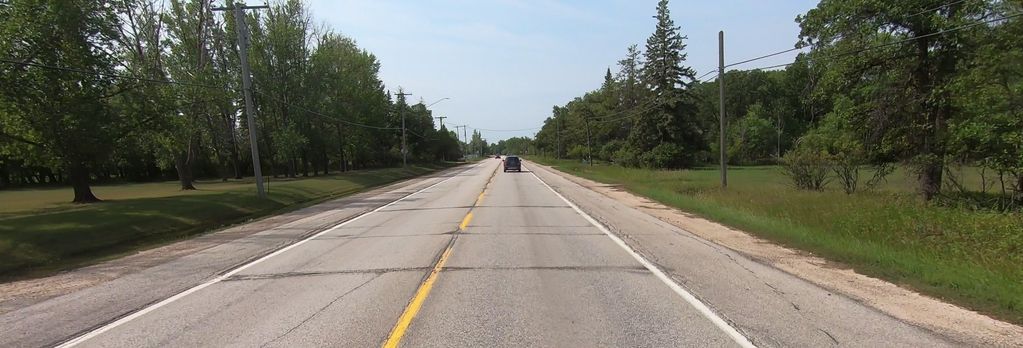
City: winnipeg